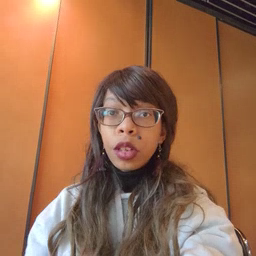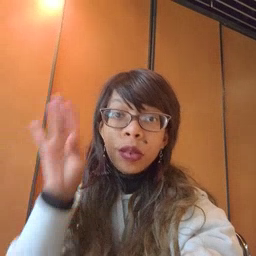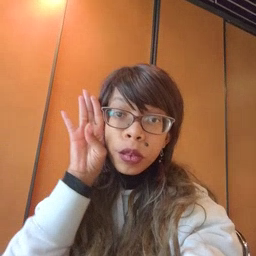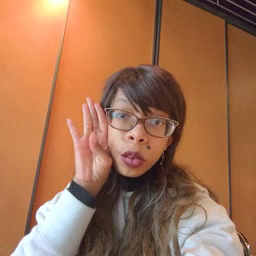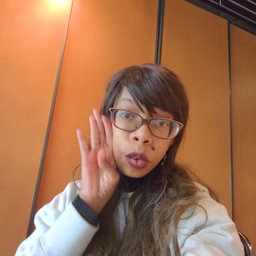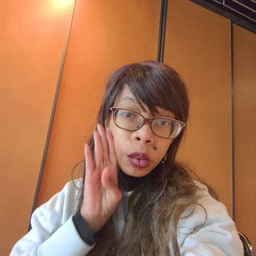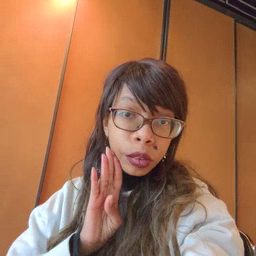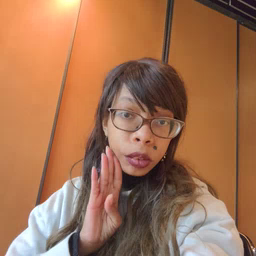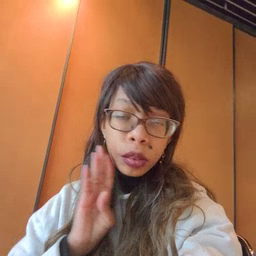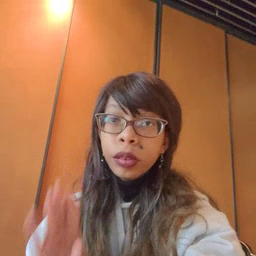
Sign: brown